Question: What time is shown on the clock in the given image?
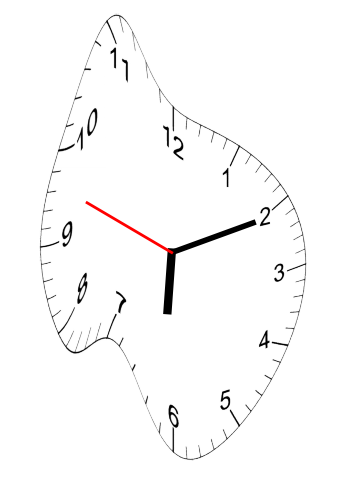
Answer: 06:10:48